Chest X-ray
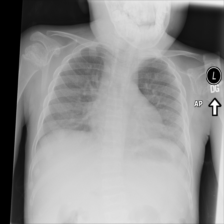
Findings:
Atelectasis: negative
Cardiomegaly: negative
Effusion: negative
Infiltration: positive
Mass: negative
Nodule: negative
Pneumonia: negative
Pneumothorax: negative
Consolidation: negative
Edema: negative
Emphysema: negative
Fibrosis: negative
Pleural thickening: negative
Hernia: negative